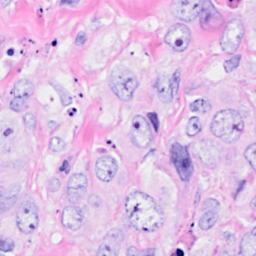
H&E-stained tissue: Breast